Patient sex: F
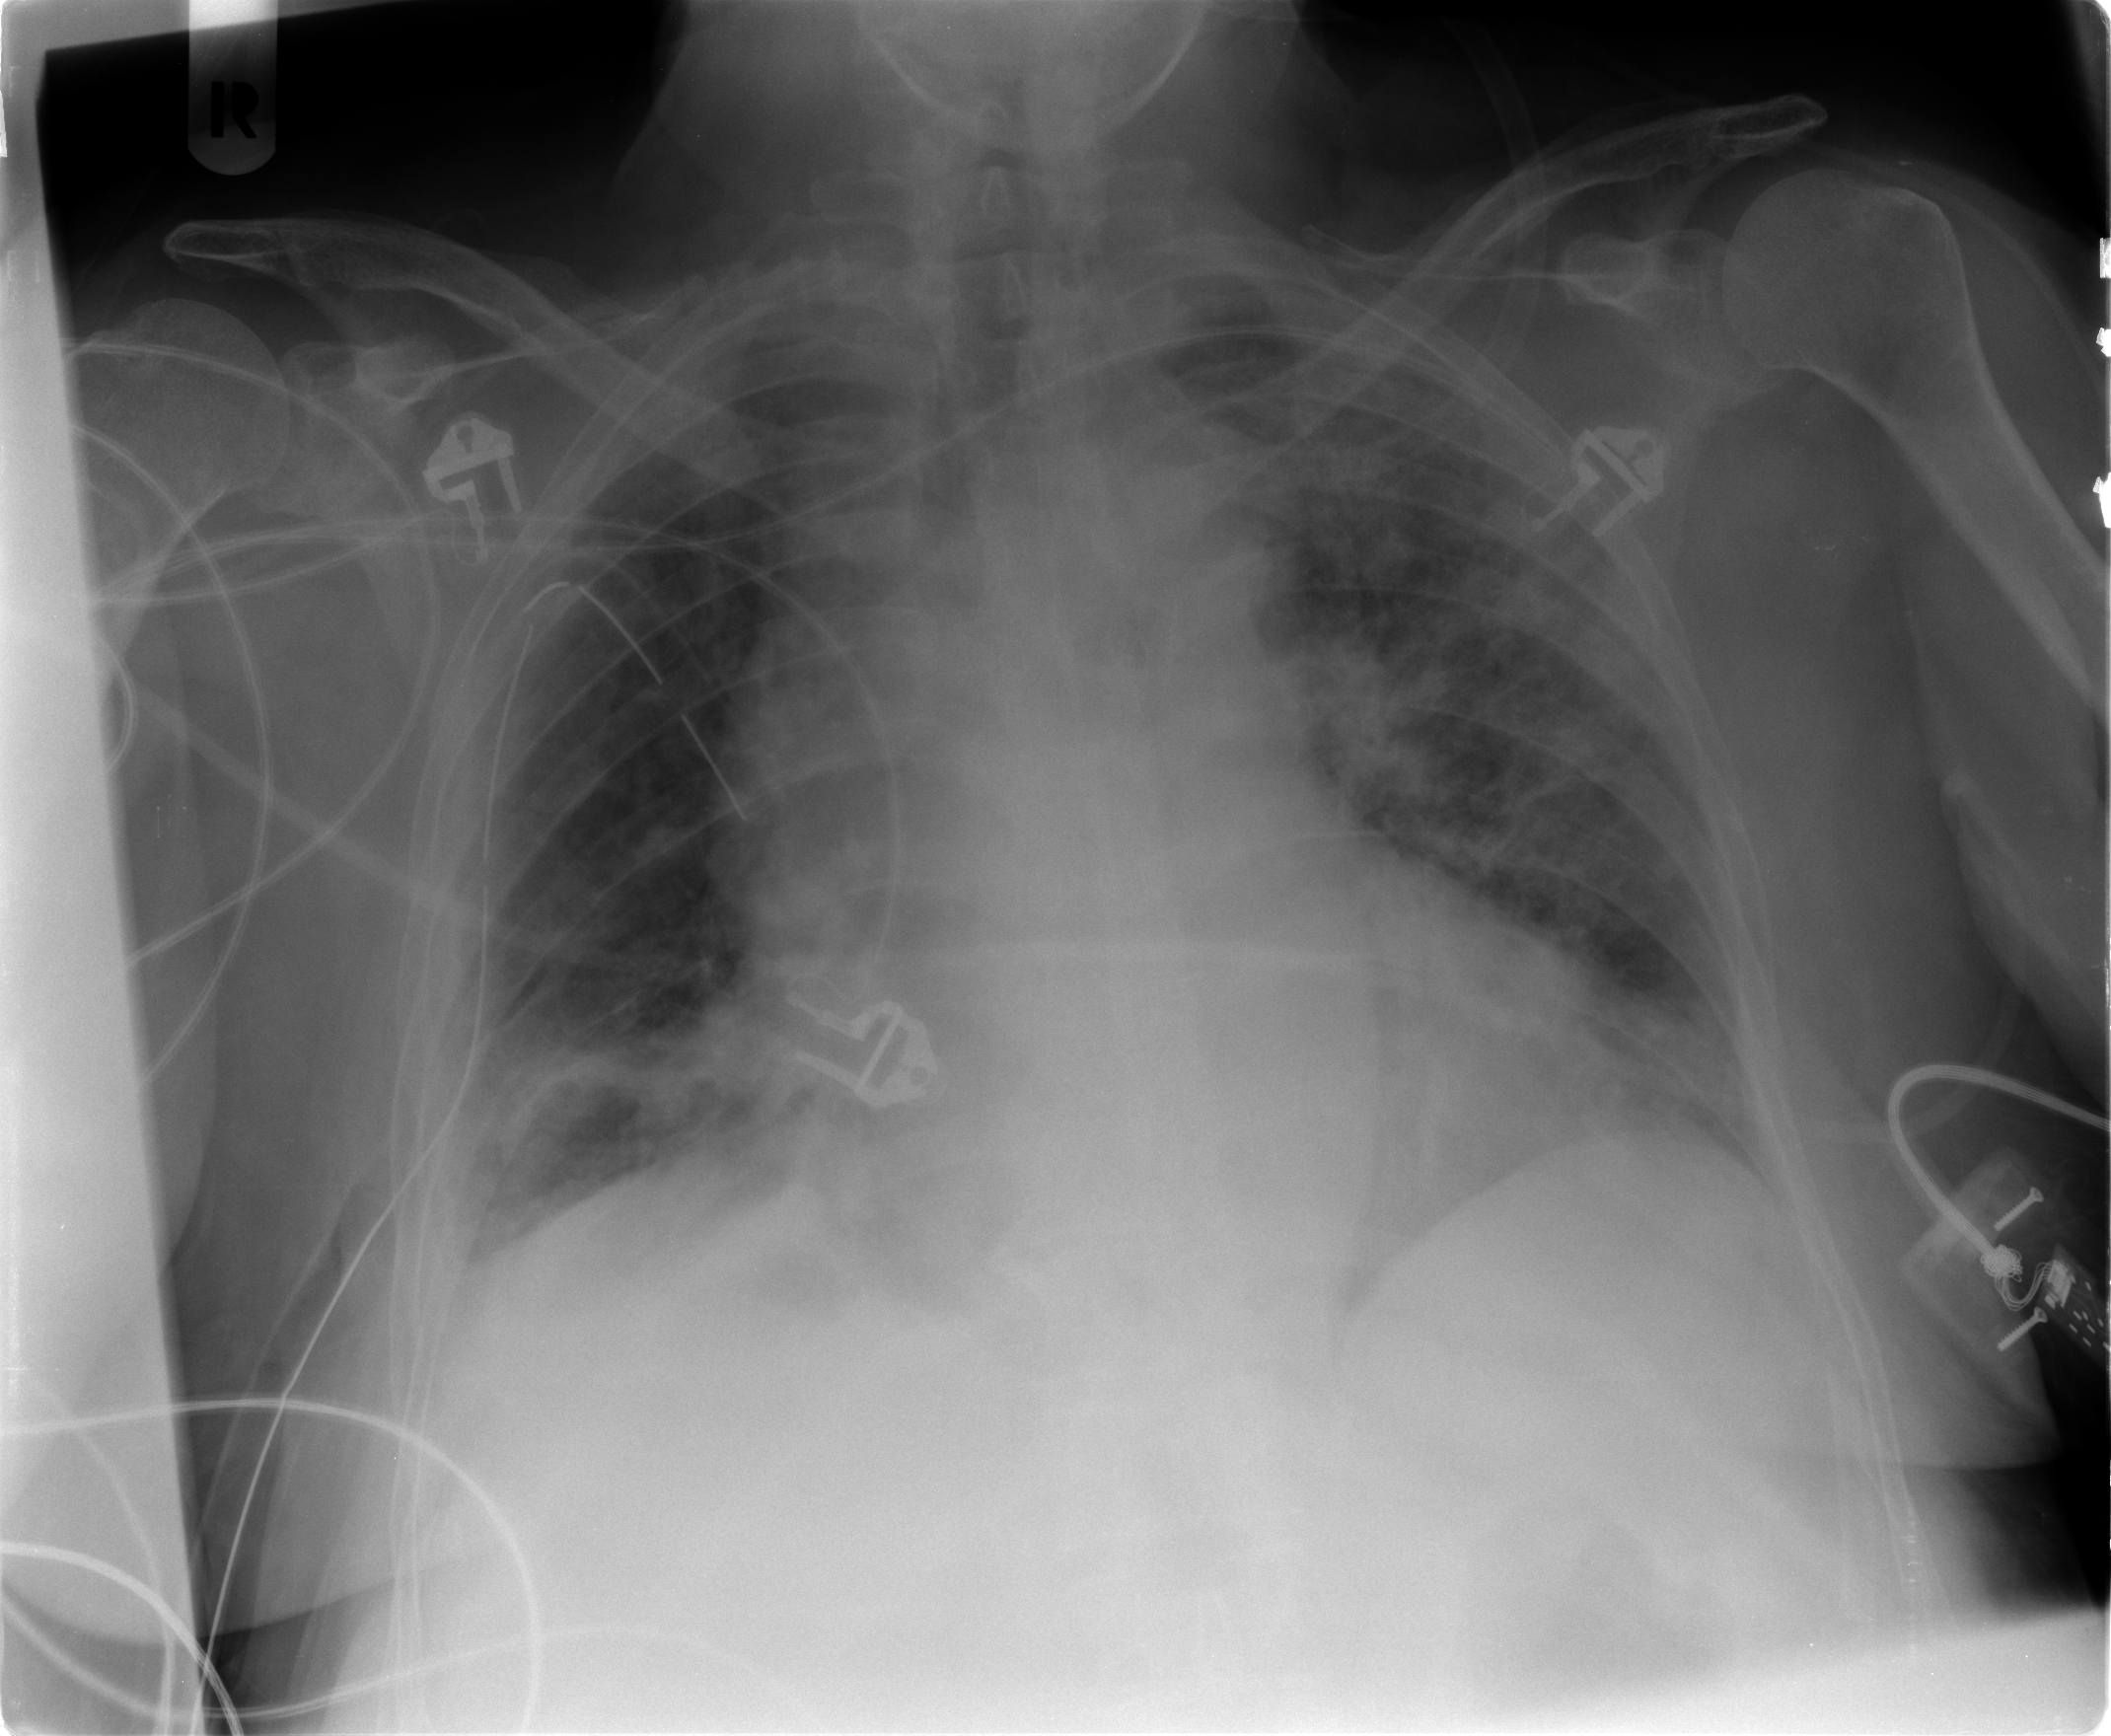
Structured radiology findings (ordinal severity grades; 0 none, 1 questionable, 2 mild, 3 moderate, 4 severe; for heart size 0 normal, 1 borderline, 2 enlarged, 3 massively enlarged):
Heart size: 1
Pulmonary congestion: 2
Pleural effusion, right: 2
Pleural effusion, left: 1
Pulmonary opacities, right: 2
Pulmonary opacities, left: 3
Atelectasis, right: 2
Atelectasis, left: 2